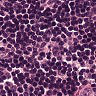
Metastatic tissue present: no